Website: slack
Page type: stored-credit-cards
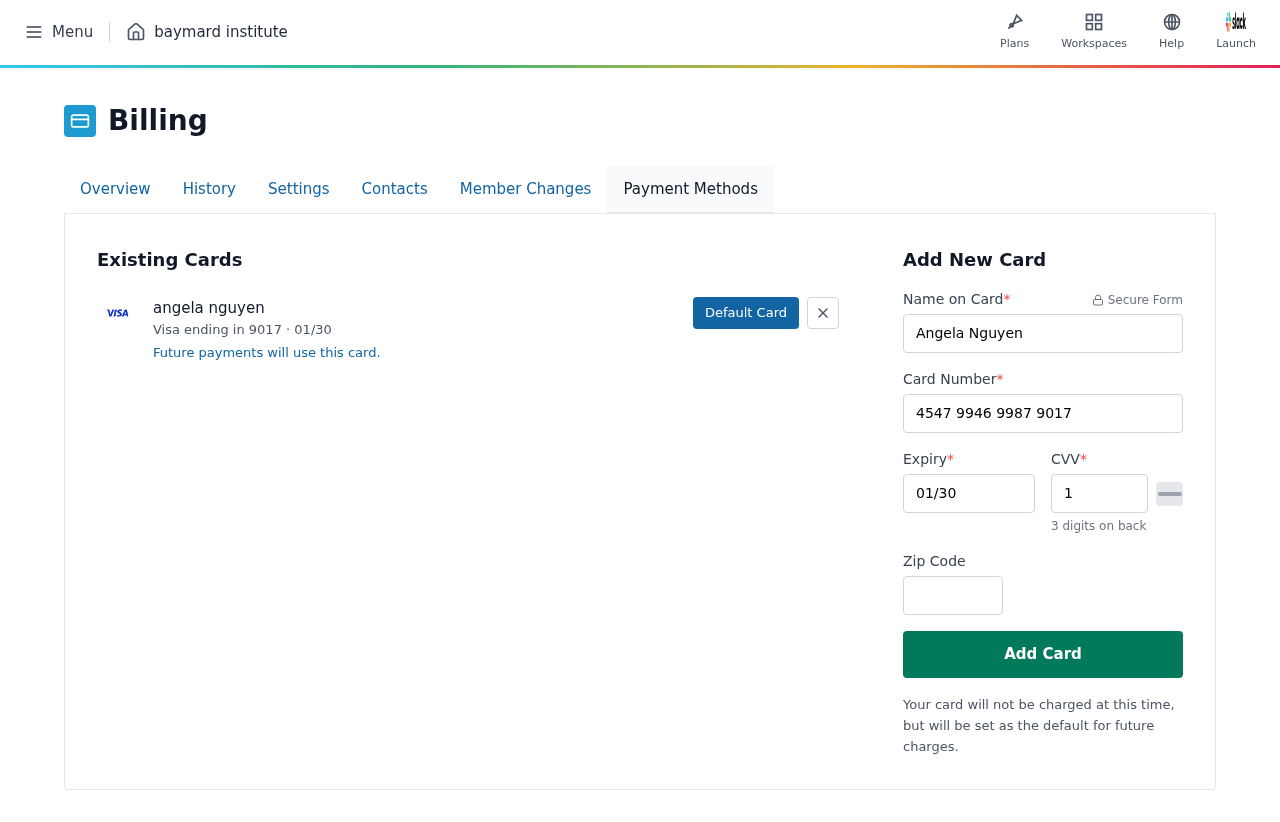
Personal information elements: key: PII_CARD_CVV
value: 193
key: PII_CARD_EXPIRY
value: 01/30
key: PII_CARD_EXPIRY_MONTH
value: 01
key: PII_CARD_EXPIRY_YEAR
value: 30
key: PII_CARD_LAST4
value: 9017
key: PII_CARD_NUMBER
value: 4547 9946 9987 9017
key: PII_CARD_TYPE
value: Visa
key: PII_FULLNAME
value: angela nguyen
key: PII_FULLNAME
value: Angela Nguyen
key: PII_POSTCODE
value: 14001